Question: I am working on a Xamarin.Android proyect, I am filling a list view with a Web Service query. Now I need to access the listview's items values which I will use for future queries.
This is how I fill my listView
'''
WebReference.ToDoWS cliente = new ToDoWS();
DataTable tabla = new DataTable();
tabla = cliente.ObtenerTareas();
ListView listado = FindViewById<ListView>(Resource.Id.tareas);
if (tabla.Rows.Count > 0)
{
List<string> tareas = new List<string>();
for (int i = 0; i < tabla.Rows.Count; i++)
{
tareas.Add(tabla.Rows[i][1].ToString());
}
ArrayAdapter<string> adaptador = new ArrayAdapter<string>(this, Android.Resource.Layout.SimpleListItem1, tareas);
listado.Adapter = adaptador;
}
'''
Here's a pick of how it looks

Is there a way to access the text values inside each row? I tried with the 'SetOnClickListener' but I don't know how to use it at all.
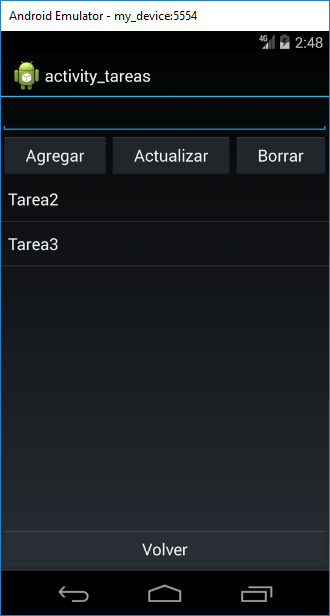
Answer: I was able to access the item index with the following:
'''
listado.ItemClick += (sender, e) =>
{
string index = e.Position.ToString();
Toast.MakeText(this, "Click" + index, ToastLength.Long).Show();
};
'''
Documentation Referece: <URL>